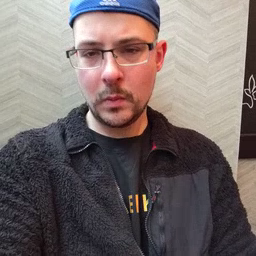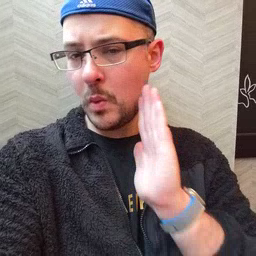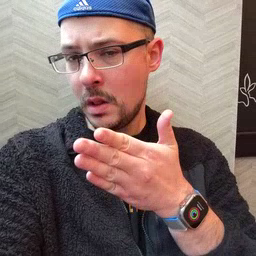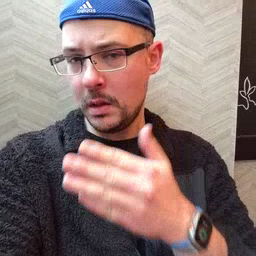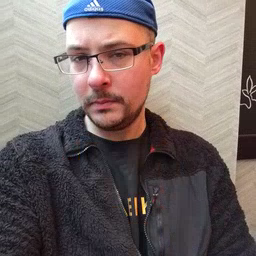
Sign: will